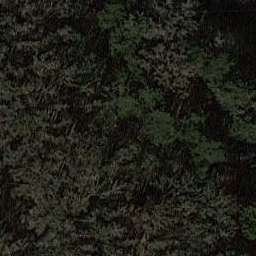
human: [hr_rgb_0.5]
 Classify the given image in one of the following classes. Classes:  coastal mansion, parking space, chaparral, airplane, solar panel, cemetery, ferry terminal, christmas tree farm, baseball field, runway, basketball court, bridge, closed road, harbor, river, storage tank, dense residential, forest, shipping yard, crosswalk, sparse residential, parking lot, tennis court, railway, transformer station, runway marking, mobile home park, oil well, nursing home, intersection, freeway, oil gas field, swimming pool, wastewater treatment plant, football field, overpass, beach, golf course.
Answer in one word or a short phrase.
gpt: forest